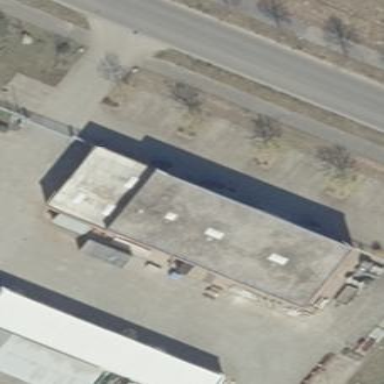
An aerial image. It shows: Office building with flat roof.